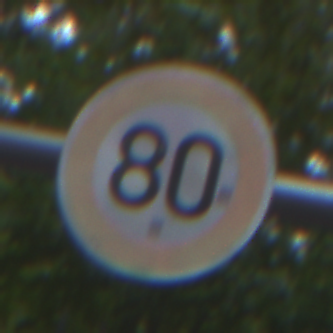
Verkehrszeichen: Geschwindigkeit80
Umgebung: Outdoor, Urban
Tageszeit: MorningAfternoon
Wetter: Overcast
Licht: Natural
Jahreszeit: NotSpecified
Kontrast: LowContrast